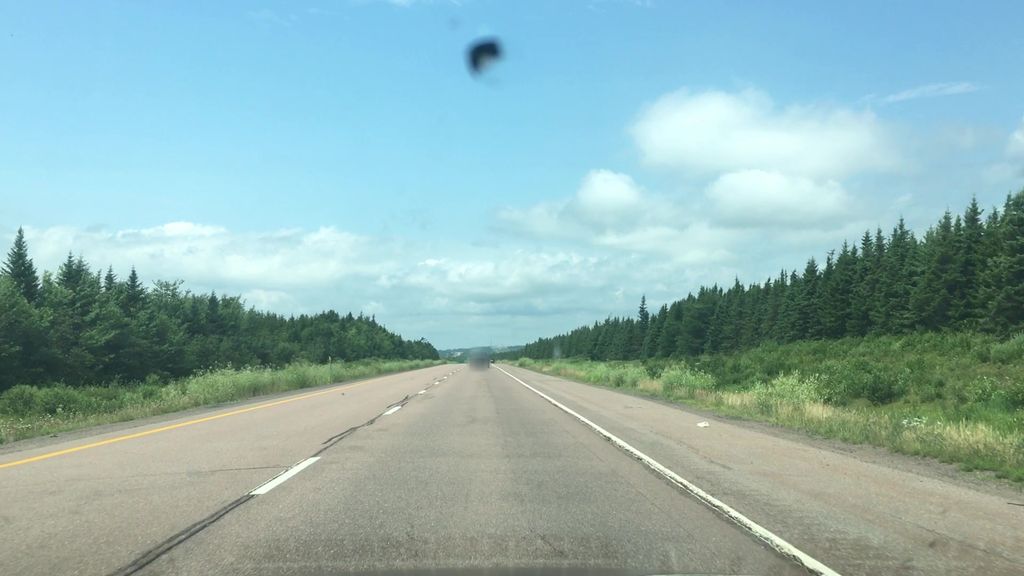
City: charlottetown